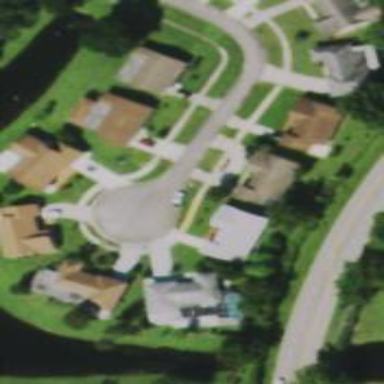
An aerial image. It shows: Turning circle on the road.